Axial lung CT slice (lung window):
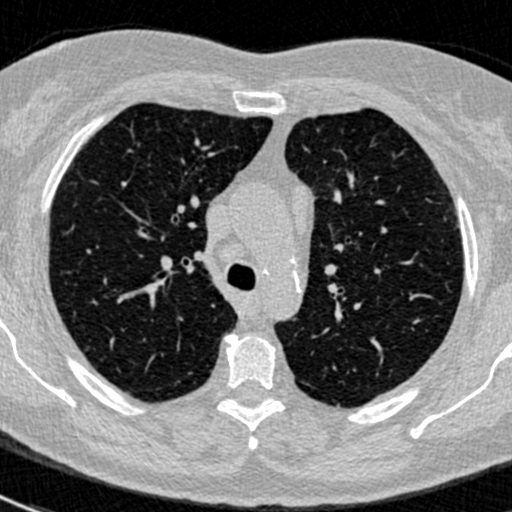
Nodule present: no